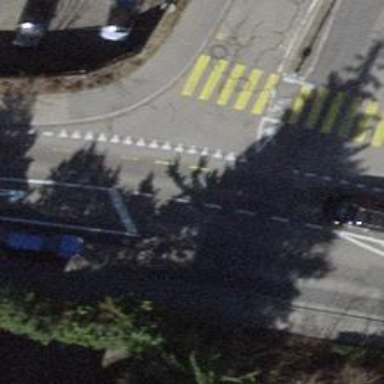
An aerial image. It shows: Tertiary road with asphalt surface and cycle lane.